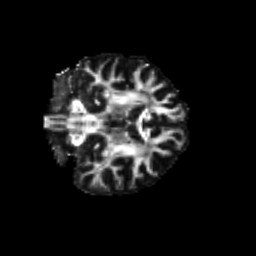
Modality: FA
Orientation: coronal
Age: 31
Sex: male
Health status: healthy
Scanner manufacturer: siemens
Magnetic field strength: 3 T
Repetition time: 8.6 s
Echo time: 0.095 s